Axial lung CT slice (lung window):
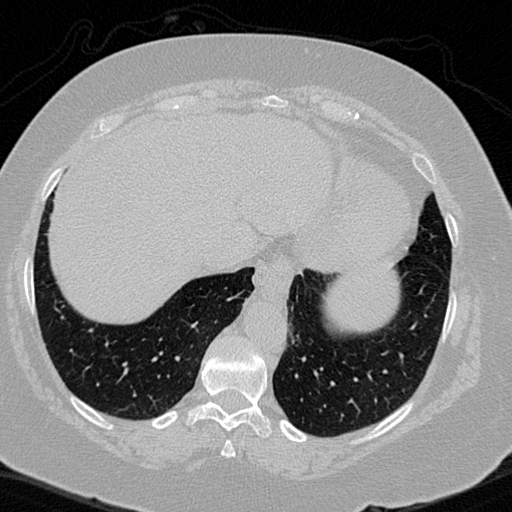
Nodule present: no